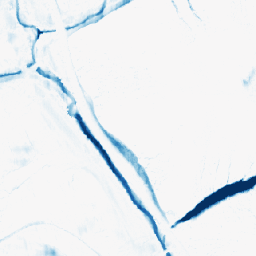
Category: morphological
Decomposition family: morphological_ellipse
Decomposition parameters: operation: closing
width: 20
height: 5
Upsampling method: area
Upsampling parameters: scale: 4
Upsampling scale: 4